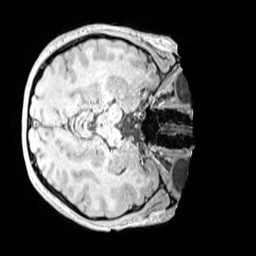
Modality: MP2RAGE
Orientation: axial
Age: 12
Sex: female
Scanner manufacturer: siemens
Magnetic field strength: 3 T
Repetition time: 4 s
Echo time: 0.00299 s